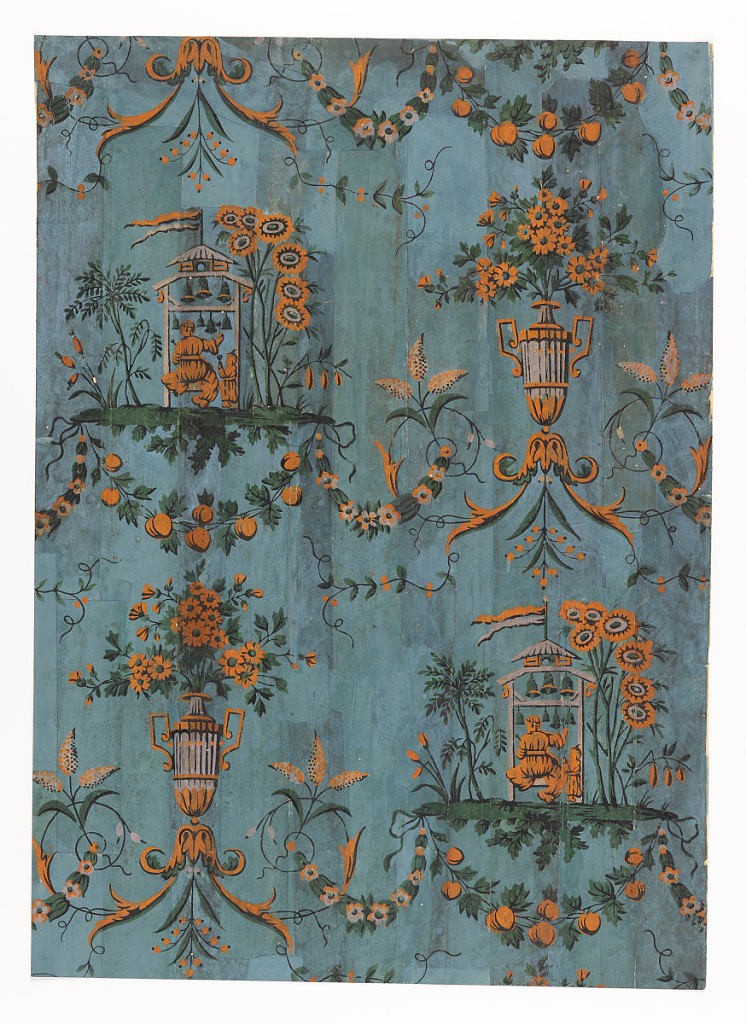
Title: Sidewall
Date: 1773–80
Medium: Block printed on handmade paper
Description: Arabesque-style Chinoiserie. Alternating motifs in orange and dark green; pergola hung with bells played by man and boy in Chinese costume, surrounded by foliage and supporting floral and fruit festoons; an urn filled with flowers and scrolled acanthus. Printed on deep blue ground. Vertical rectangle of joined sheets of paper.